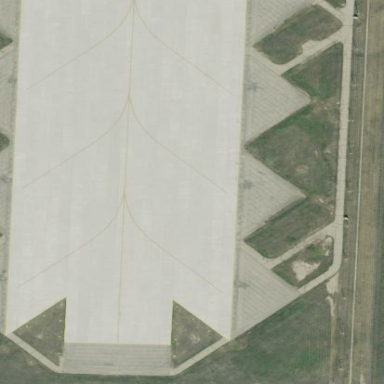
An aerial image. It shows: Apron area at the airport with paved surface.